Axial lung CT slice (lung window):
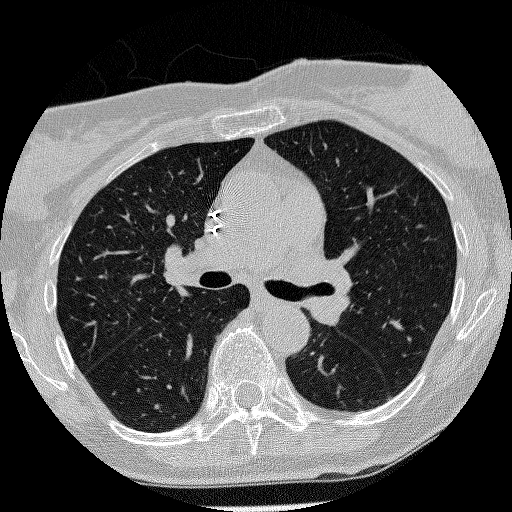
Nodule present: no